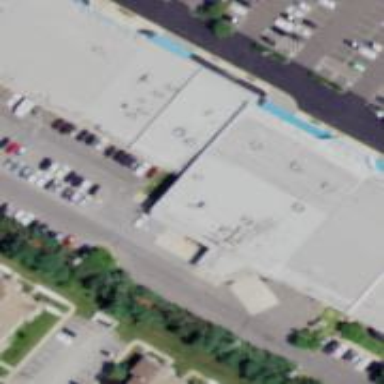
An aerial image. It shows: Retail building.